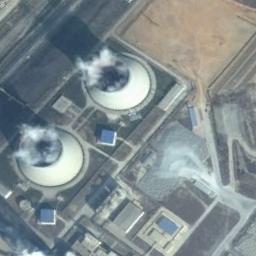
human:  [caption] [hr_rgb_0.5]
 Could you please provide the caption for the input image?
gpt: Many buildings of different shapes and sizes are beside the thermal power station .

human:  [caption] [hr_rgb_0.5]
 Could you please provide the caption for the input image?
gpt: There are neatly planned factories in the thermal power station, and two cooling towers emit steam .

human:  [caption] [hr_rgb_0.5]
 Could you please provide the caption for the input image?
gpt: The thermal power station is next to some buildings with white mist above .

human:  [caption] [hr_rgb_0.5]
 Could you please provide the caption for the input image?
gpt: Here are two thermal power stations and a blue hut .

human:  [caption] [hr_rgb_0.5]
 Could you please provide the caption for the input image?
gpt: There are some buildings and two chimneys on the thermal power station .